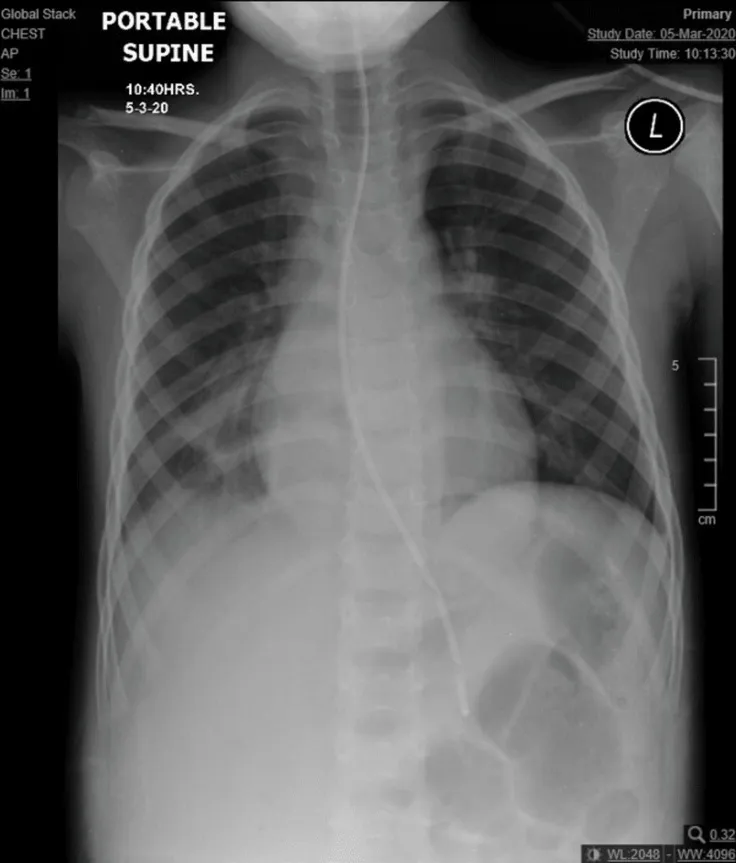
Post-operatively the chest X-ray.
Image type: radiology (x_ray)